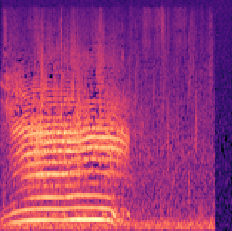
Sound class: Cow